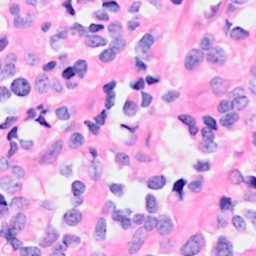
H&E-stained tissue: Breast